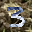
Label: 3